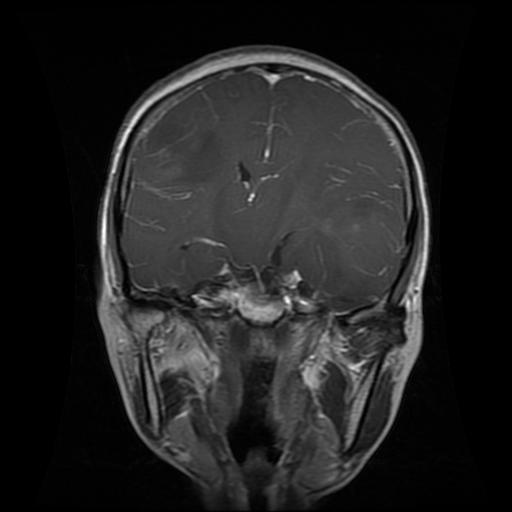
Label: glioma